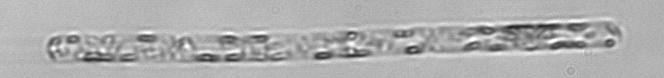
Label: Dactyliosolen_fragilissimus